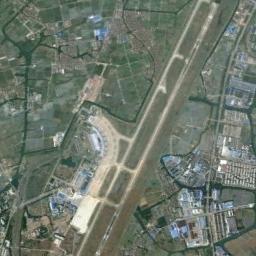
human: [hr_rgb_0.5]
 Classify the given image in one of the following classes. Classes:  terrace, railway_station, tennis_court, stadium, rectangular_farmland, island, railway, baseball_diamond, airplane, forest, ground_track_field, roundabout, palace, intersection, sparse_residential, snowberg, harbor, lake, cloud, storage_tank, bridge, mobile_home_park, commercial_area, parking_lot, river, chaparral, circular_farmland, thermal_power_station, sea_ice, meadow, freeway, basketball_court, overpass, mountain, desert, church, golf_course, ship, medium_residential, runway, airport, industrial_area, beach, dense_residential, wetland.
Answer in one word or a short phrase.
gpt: airport